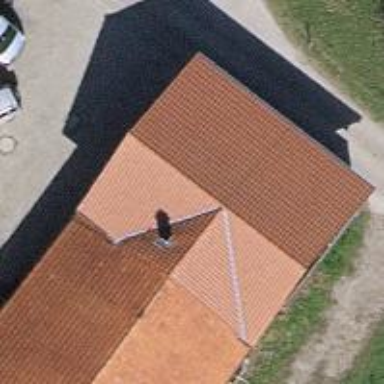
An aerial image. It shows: View of roof edge.